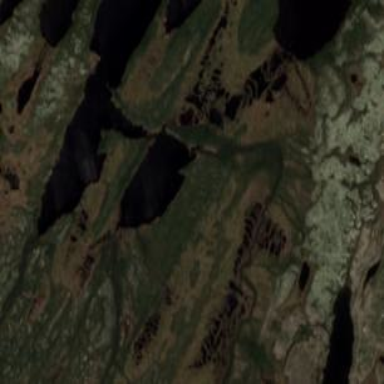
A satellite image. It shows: String bog wetland.